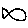
Label: fish